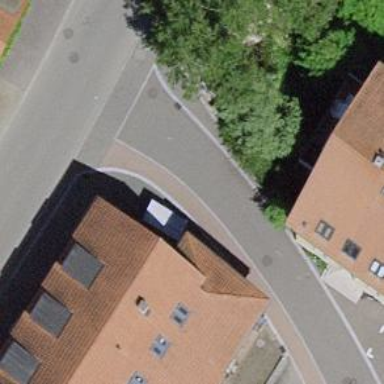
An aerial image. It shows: Residential road with asphalt surface and sidewalk on the left.